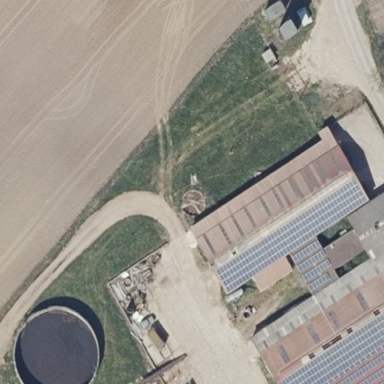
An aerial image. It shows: Farm auxiliary building.